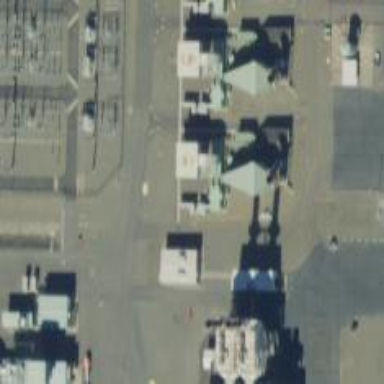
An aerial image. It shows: Gas turbine generator.